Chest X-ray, PA view. Patient: 42 years old, sex F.
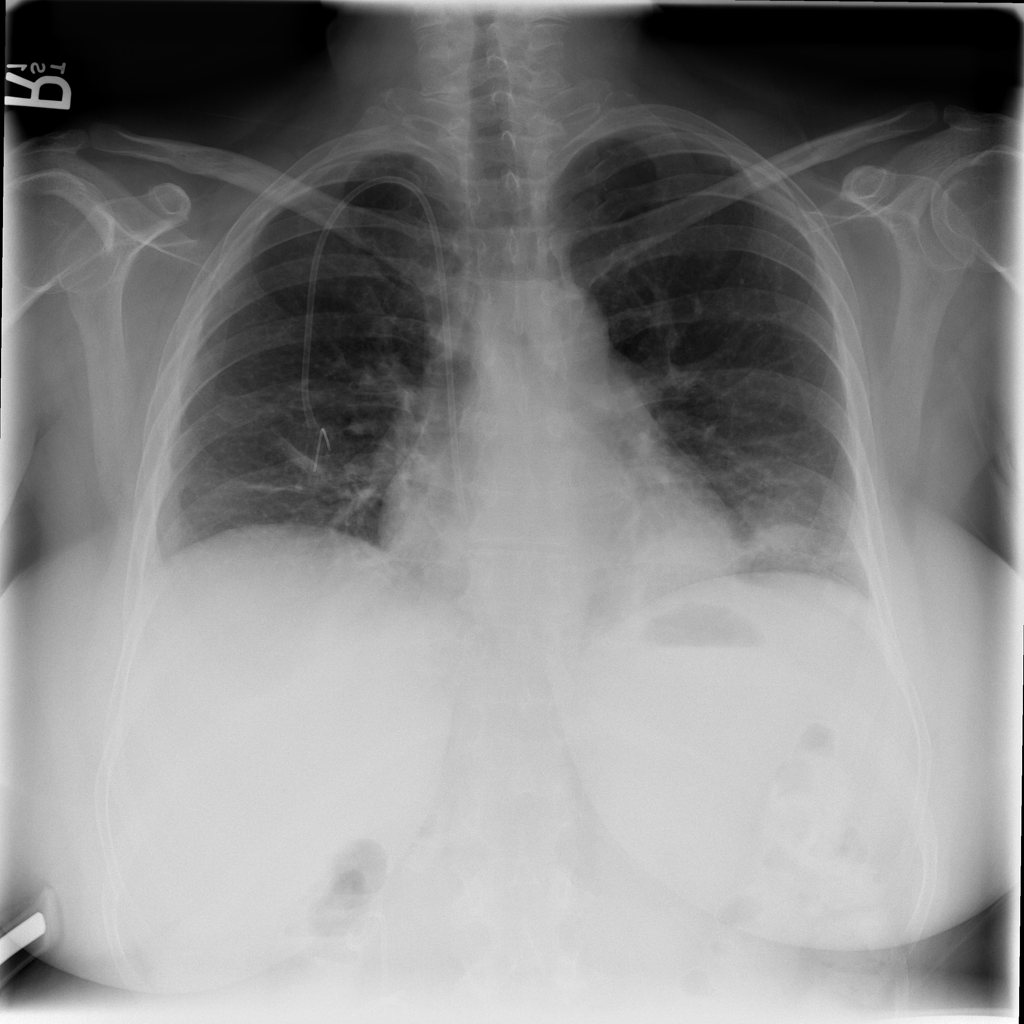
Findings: Atelectasis, Infiltration